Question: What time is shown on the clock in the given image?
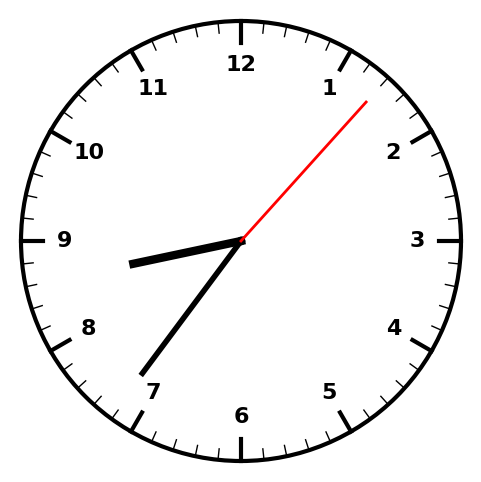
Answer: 08:36:07